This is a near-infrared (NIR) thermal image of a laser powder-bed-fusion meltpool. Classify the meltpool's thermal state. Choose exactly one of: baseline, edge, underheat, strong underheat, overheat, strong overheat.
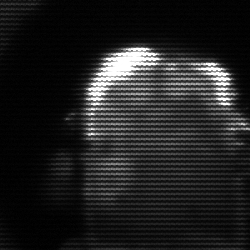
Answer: baseline